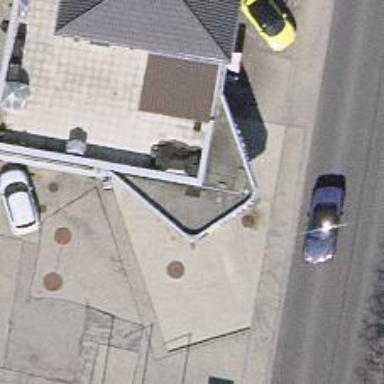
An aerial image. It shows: Fuel station.